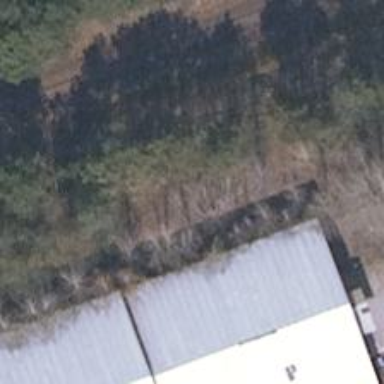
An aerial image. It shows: Railway yard in service.